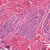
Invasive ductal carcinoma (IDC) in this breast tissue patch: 0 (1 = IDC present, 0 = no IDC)